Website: home-depot
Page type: billing-address
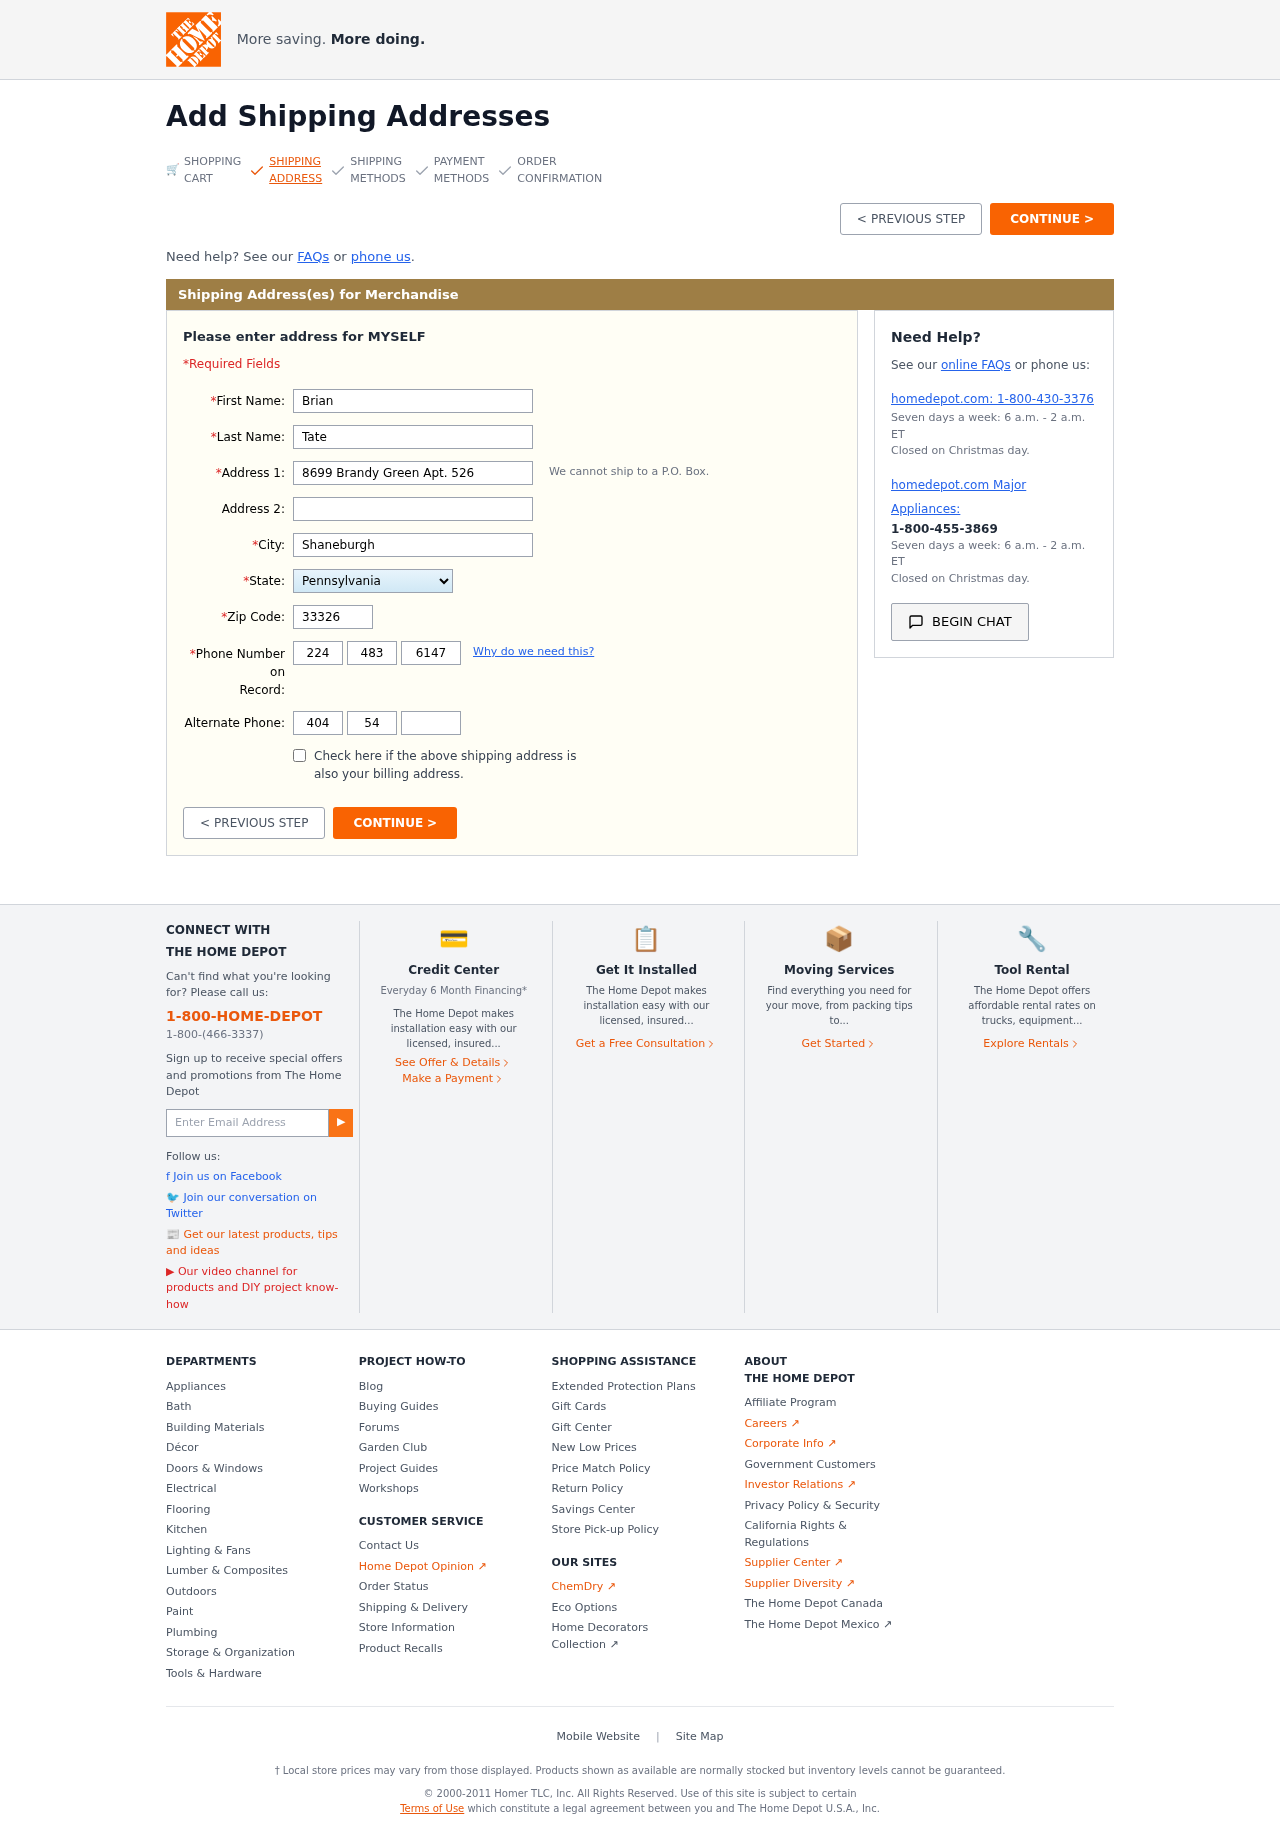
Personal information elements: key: PII_STATE
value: Pennsylvania
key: PII_FIRSTNAME
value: Brian
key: PII_LASTNAME
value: Tate
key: PII_STREET
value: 8699 Brandy Green Apt. 526
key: PII_CITY
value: Shaneburgh
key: PII_POSTCODE
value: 33326
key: PII_PHONE_AREA
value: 224
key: PII_PHONE_PREFIX
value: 483
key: PII_PHONE_LINE
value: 6147
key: PII_PHONE_ALT_AREA
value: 404
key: PII_PHONE_ALT_PREFIX
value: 542
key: PII_PHONE_ALT_LINE
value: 7090